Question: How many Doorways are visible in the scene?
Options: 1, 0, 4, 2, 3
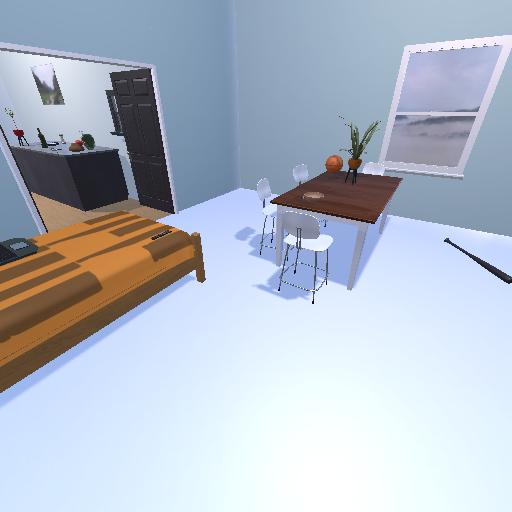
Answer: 1